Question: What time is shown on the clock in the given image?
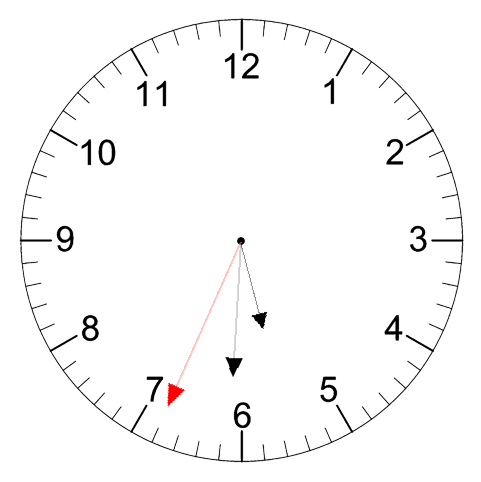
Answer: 05:30:34